Question: I installed haskell-idea-plugin to make a Haskell IDE.
The plugin can do the following things as claimed on <URL>.
- - - - - - - Installation of cabal packages- REPL
But when I tried to debug the following simple Haskell file
'''
module Main where
main = do
str <- getLine
putStrLn $ str++str
'''
it reported: 'Debug execution error: Internal error occured while executing debug process for untitled'
And here is my Haskell-debugger configuration:

I also tried other options but it didn't work.
And here is my environment:
1. Ubuntu14.10
2. oracle-jdk6.0
3. IntelliJ IDEA 13.1.16
4. haskell-idea-plugin
5. ghc-mod
6. remote-debugger
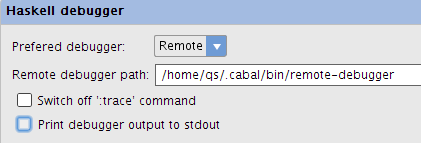
Answer: Although I am under windows, I got the similar error. The steps that worked for me to resolve the error:
1. Try run ghc-modi.exe from the command line. It were times when it resulted in error ghc-modi.exe: C:\Users\Nick\AppData\Roaming\cabal\bin\ghc-mod: createProcess: does not exist (No such file or directory) This is fixed by recompiling and installing ghc-mod from the sources, I guess ghc-modi contains the hard path to ghc-mod, and the compiled files are not movable across different machines.
2. It seems that the remote-debugger has the same hard dependency on the position in the filesystem. During one of my previous installations I copied it from different machine and got C:\Portable\ghc-7.10.1\lib\settings: openFile: does not exist (No such file or directory). The fix is, again, rebuild remote-debugger from the sources on the current machine.
3. Of course all these executables should be accessible in PATH.
4. After that I created hello project from scratch and the (remote) debugging worked just fine.